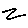
Label: zigzag